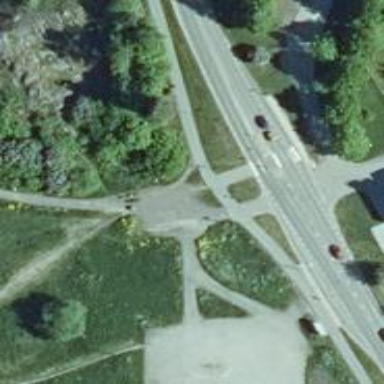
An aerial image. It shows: Cycleway.